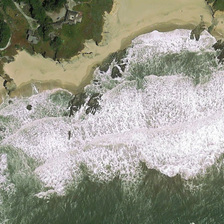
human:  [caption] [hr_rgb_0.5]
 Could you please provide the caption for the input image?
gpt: many white waves are in an ocean near a beach and some green trees .

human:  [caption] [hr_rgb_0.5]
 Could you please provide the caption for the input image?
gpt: many white waves are in an ocean near a beach and some green trees .

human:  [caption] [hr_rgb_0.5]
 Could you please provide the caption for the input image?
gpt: many white waves are in an ocean near a beach and some green trees .

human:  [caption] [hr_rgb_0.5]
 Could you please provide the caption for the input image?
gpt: many white waves are in an ocean near a beach and some green trees .

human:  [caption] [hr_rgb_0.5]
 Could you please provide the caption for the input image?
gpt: many white waves are in an ocean near a beach and some green trees .